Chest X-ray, PA view. Patient: 49 years old, sex F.
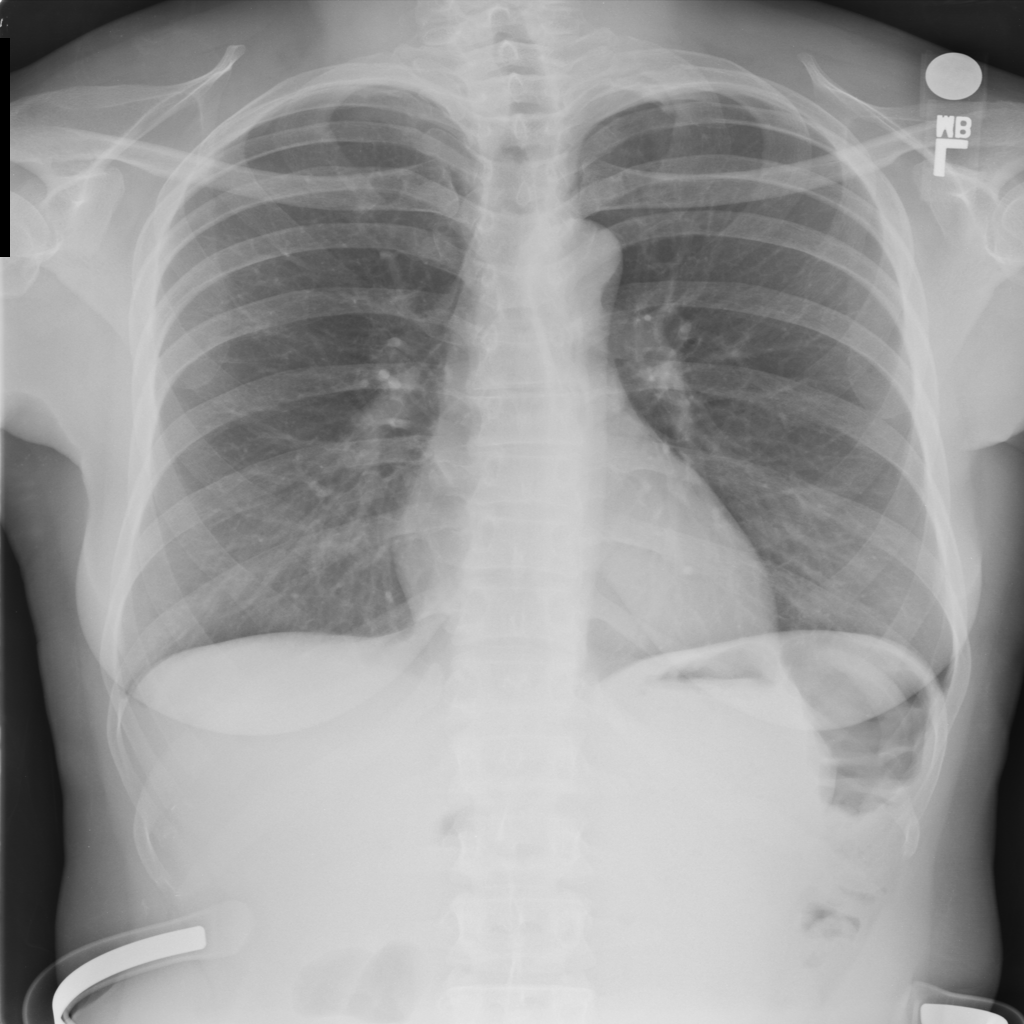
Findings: No Finding